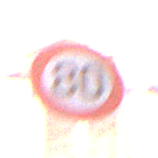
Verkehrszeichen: Geschwindigkeit80
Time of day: MorningAfternoon
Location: Outdoor (Urban)
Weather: PartlyCloudy
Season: NotSpecified
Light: Natural